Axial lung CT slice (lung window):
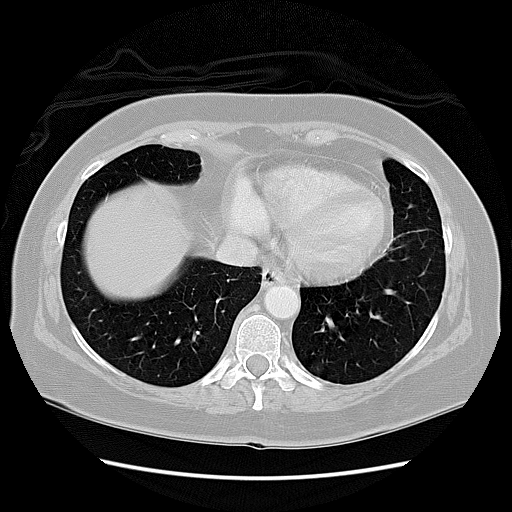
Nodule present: no